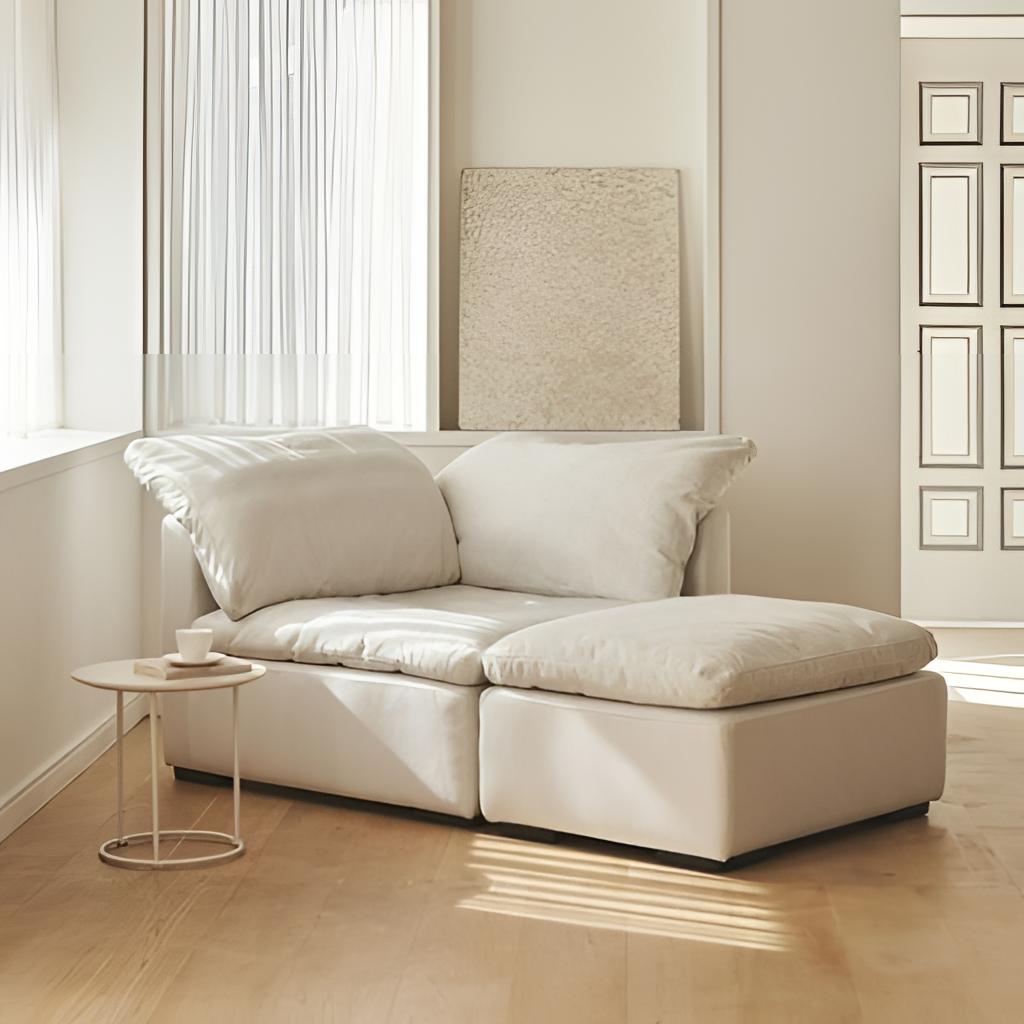
living room, ivory fabric sectional sofa, wood flooring, with plank pattern, paint wallpaper, with solid pattern, minimalist